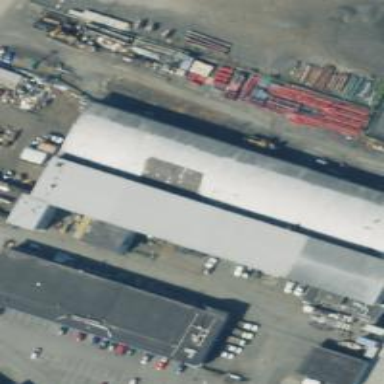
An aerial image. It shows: Building with flat roof.